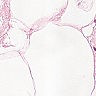
Metastatic tissue present: no